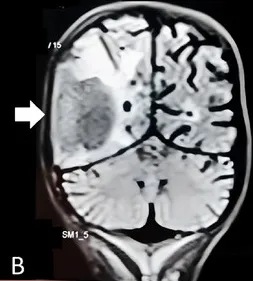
Coronal view showed a large ring-enhancing lesion (4.2 x 3.6 cm) in the right posterior temporal, and ,parietal region with marked surrounding edema (horizontal arrow in A, and . . , as well as a small ring-enhancing lesion (1.3 x 1.4 cm) adjacent to the primary lesion (vertical arrow in A).
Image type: radiology (mri)